Question: I'm trying to adjust the quartile lines in a seaborns violinplot. The violinplot is created from only a subset of the data, and I want
I want to "zoom in" to my violinplot, but show the actual quantile values from all original data.
How do I move the quantile lines and fit them into the violinplot? I guess I need the lower and upper bound at the given position x to fit my line into the plot?
'''
import matplotlib.pyplot as plt
import seaborn as sns
import pandas as pd
import numpy as np
plt.figure(figsize=(14,7))
d = pd.Series([-500,-200,10,100,1000])
#75% Quantile of original Data
original_75_quant = np.quantile(d,.75) # 100
# Zoom in Violinplot, only show values >0
sns.violinplot(d[d>0],inner="quart")
#where quantile should be actually drawn
plt.axvline(x=original_75_quant,color="yellow",label="original quantile")
plt.legend()
plt.show()
'''

I found <URL>, but it doesn't consider adding new quartile lines.
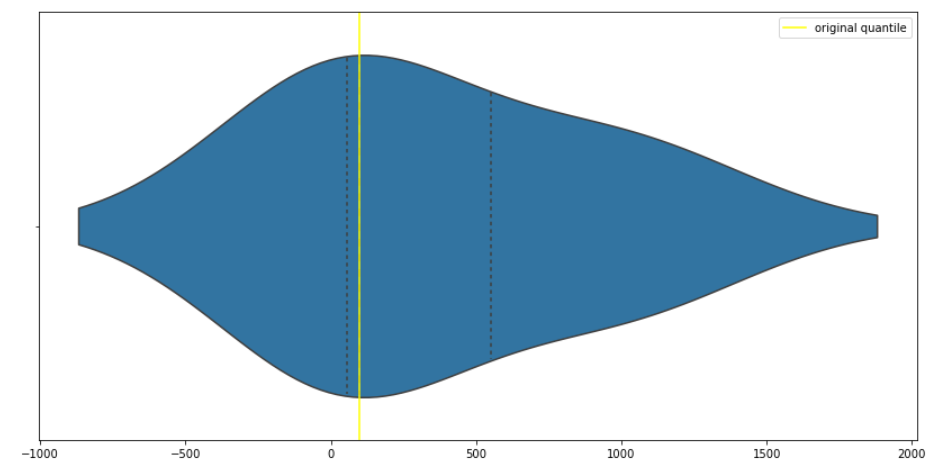
Answer: You can extract the 'Path' of the violin and used that to clip the line.
'''
import matplotlib.pyplot as plt
from matplotlib.patches import PathPatch
import seaborn as sns
import numpy as np
plt.figure(figsize=(14, 7))
d = np.array([-500, -200, 10, 100, 1000])
# 75% Quantile of original Data
original_75_quant = np.quantile(d, .75) # 100
# Zoom in Violinplot, only show values >0
ax = sns.violinplot(x=d[d > 0], inner="quart")
# where quantile should be actually drawn
line75 = ax.axvline(x=original_75_quant, color="gold", label="original quantile")
patch = PathPatch(ax.collections[0].get_paths()[0], transform=ax.transData)
line75.set_clip_path(patch) # clip the line by the form of the violin
ax.legend()
plt.show()
'''
<URL>